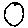
Label: circle